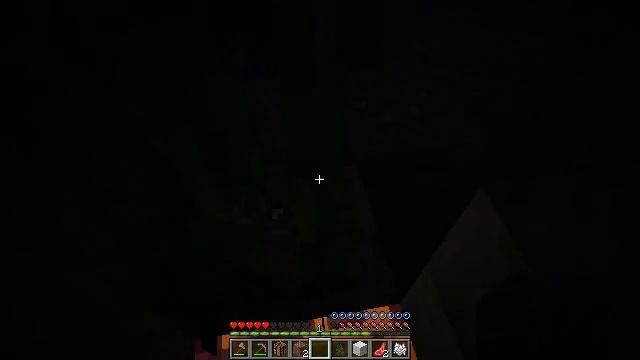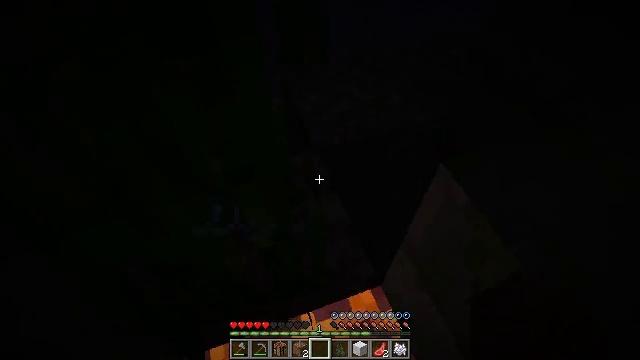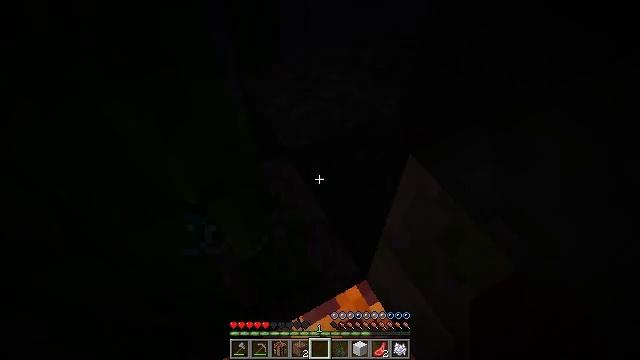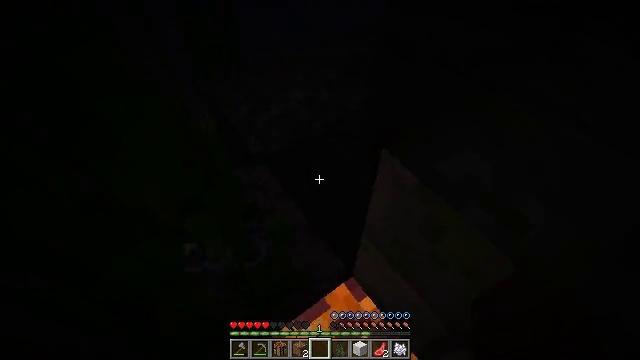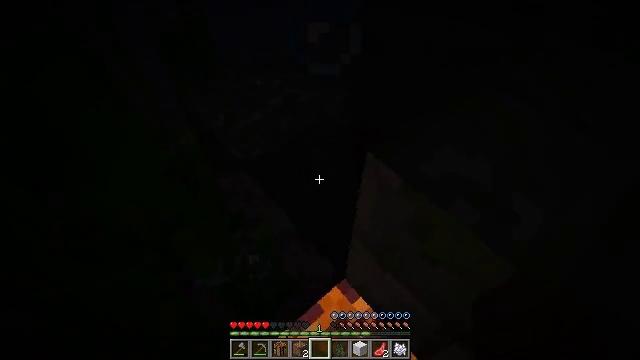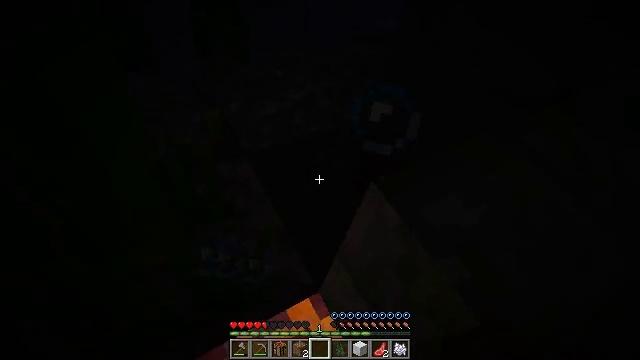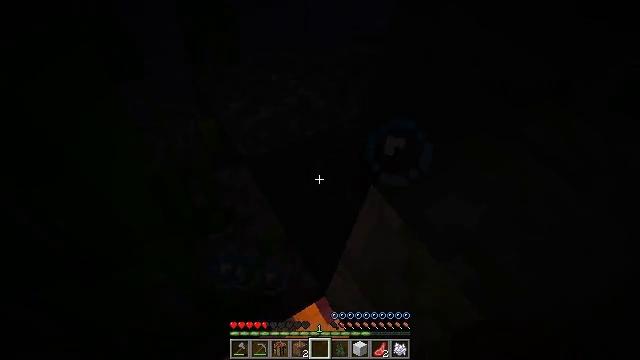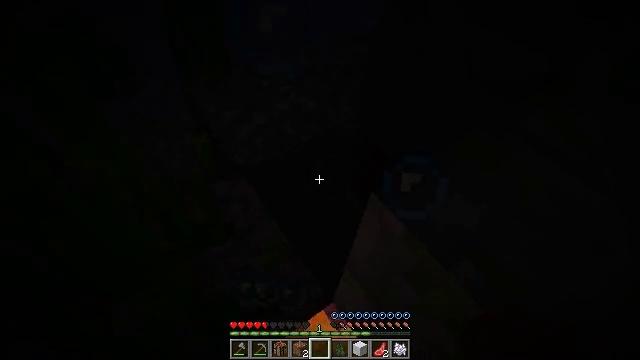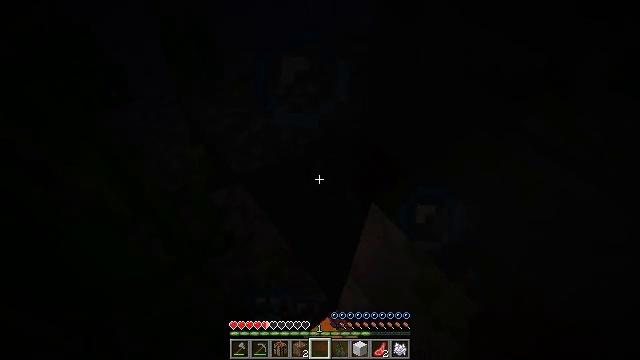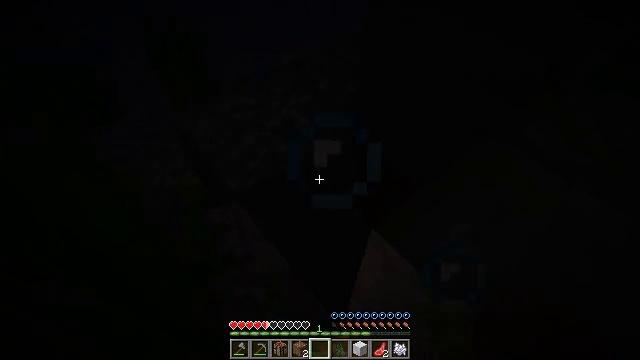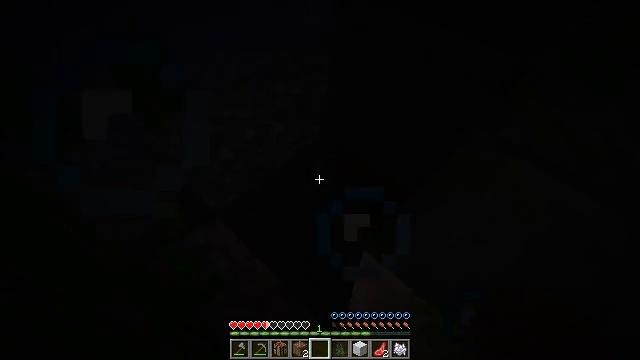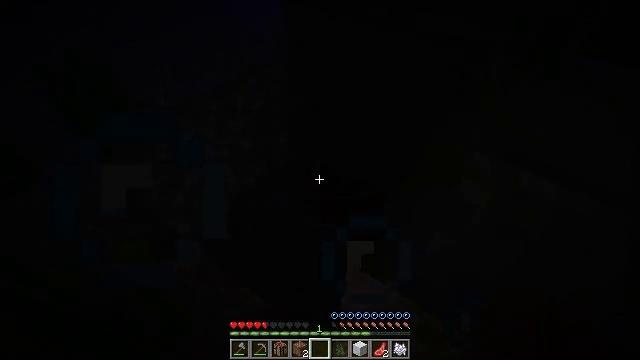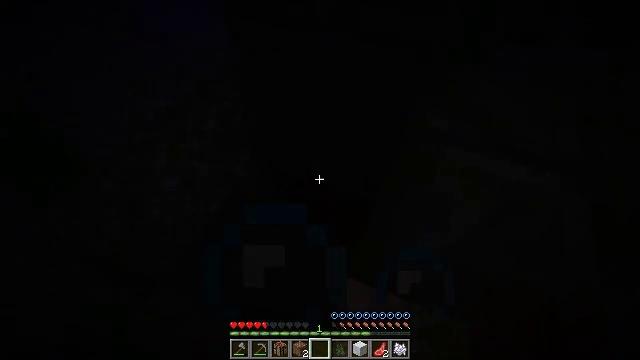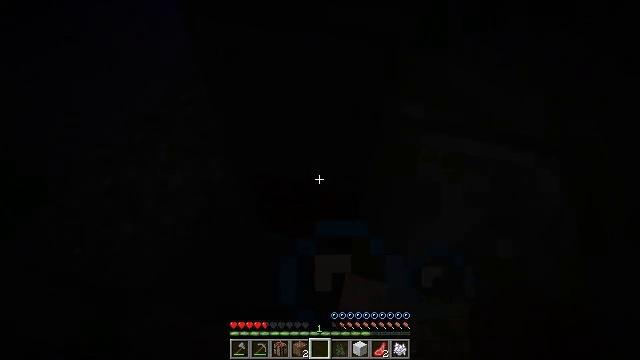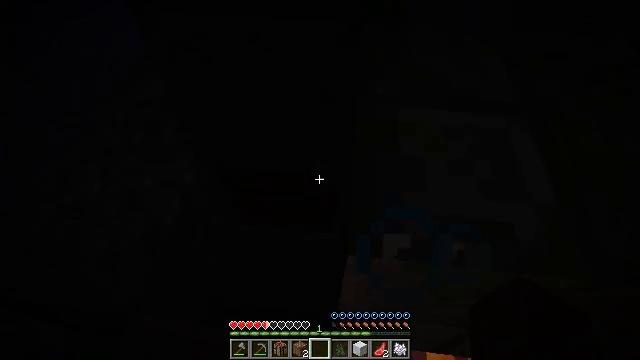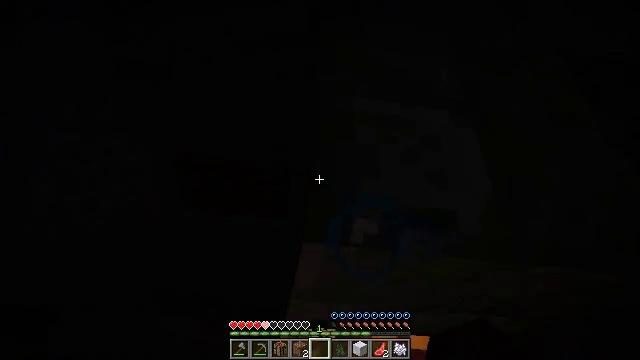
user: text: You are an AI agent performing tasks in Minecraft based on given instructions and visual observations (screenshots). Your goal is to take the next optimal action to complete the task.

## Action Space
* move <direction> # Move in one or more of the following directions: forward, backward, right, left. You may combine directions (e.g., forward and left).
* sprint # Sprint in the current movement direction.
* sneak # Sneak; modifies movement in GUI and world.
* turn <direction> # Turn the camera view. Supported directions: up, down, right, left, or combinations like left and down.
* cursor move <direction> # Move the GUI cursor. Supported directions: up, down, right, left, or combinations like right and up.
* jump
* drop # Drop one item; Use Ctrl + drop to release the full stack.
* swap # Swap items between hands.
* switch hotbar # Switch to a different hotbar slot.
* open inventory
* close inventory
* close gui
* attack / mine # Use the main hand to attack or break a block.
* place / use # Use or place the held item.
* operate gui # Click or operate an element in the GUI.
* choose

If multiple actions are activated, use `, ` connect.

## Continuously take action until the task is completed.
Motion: motion action
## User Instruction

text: Drop a cod.
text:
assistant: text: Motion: turn right and down, jump
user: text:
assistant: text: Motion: turn right, jump
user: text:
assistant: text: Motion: turn right, jump
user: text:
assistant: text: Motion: move forward, turn right, jump
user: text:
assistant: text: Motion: move forward, jump
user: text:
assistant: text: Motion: move forward, jump
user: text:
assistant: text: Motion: move forward, jump
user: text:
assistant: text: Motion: move forward, jump
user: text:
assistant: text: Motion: move forward, jump
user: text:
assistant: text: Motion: move forward, turn right, jump
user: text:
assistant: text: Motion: move forward, turn right and up, jump
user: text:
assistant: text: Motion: move forward, turn right and up, jump
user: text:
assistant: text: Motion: move forward, turn right, jump
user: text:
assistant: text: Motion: turn right and down, jump
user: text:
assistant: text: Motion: sneak, turn right and down
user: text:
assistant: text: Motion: sneak, turn right
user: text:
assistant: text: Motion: sneak, turn right
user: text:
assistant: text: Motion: sneak, turn right
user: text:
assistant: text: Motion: sneak, turn right
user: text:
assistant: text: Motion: sneak, turn right and up
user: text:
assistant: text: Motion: sneak
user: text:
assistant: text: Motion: sneak
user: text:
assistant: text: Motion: sneak
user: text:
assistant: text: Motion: sneak
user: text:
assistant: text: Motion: sneak
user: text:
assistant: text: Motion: sneak
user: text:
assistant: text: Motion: sneak, turn right
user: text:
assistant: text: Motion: sneak, turn right and up
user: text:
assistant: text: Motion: sneak, turn right and up
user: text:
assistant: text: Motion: sneak, turn right and up